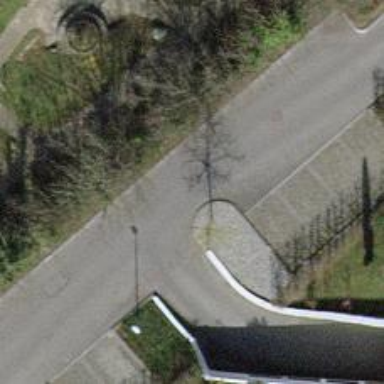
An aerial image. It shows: Chicane for traffic calming.